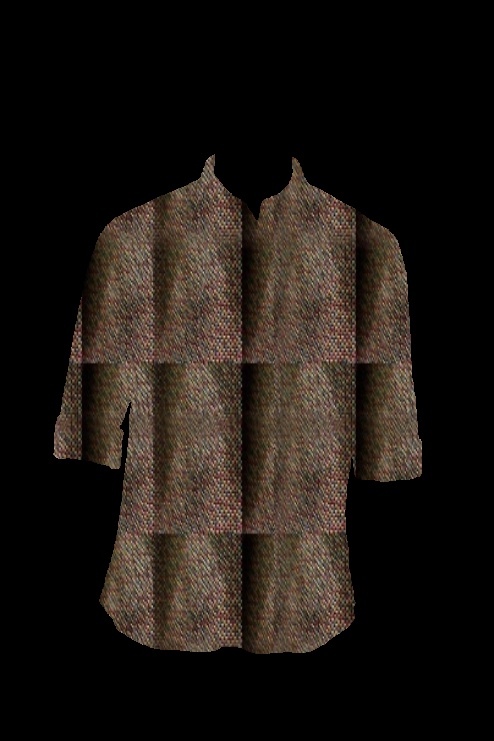
brown multi print tee